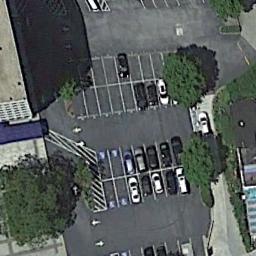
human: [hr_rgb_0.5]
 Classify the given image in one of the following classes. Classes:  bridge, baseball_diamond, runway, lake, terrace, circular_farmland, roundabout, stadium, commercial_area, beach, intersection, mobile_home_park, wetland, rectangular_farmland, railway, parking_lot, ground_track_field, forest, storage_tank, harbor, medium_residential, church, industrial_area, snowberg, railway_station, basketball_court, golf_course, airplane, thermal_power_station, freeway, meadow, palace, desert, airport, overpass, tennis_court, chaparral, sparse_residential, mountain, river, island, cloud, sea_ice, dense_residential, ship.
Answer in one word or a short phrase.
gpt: parking_lot